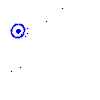
Particle: pion